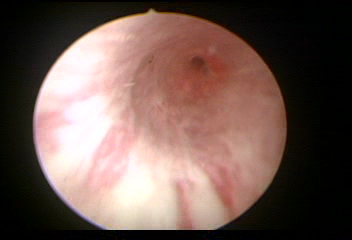
Modality: WLC
Class: Normal mucosa
Bladder cancer association: No